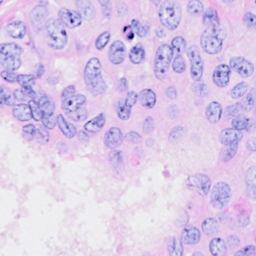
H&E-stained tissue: Breast